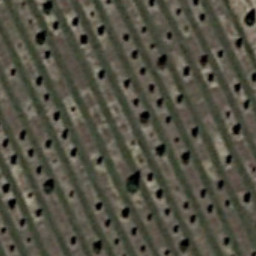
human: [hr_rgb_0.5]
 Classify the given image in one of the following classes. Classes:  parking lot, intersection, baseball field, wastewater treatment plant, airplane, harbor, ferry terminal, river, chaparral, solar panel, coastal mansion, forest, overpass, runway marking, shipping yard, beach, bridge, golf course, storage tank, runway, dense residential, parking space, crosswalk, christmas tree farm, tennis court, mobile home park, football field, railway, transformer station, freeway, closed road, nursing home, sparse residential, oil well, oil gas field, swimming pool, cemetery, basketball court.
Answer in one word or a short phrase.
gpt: christmas tree farm